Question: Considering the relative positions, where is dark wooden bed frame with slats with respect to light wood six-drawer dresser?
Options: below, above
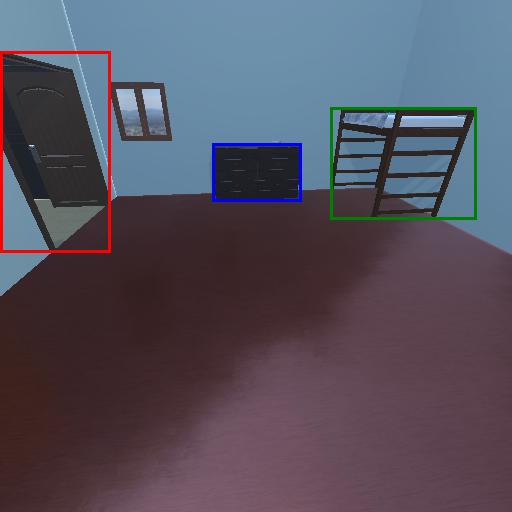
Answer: below